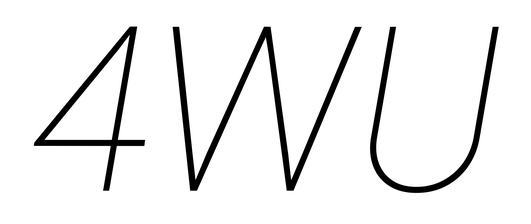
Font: Roboto-Italic_Thin_Italic